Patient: sex F, age 71
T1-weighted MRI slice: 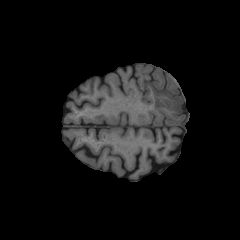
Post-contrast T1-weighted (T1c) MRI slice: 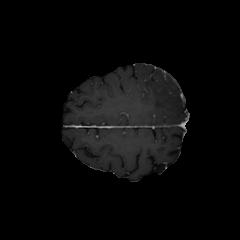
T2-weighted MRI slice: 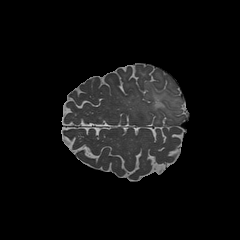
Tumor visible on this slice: yes
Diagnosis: Astrocytoma, IDH-mutant
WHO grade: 2